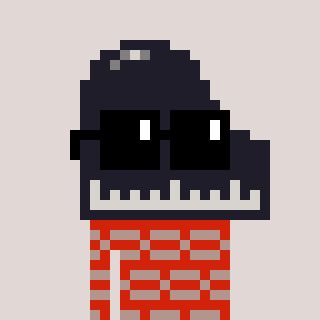
a pixel art character with square black sunglasses, a piano-shaped head and a red-colored body on a warm background